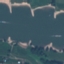
Land use / land cover class: River